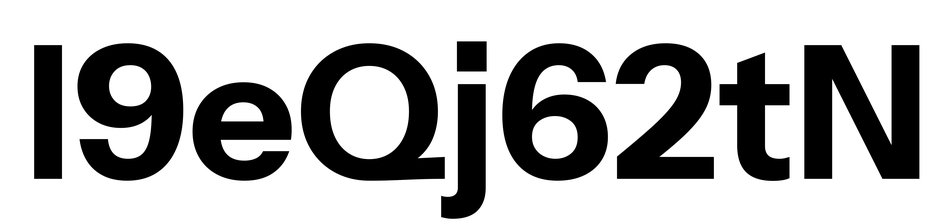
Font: InstrumentSans_Bold